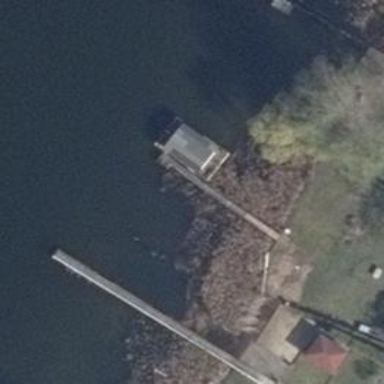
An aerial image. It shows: Man-made pier.